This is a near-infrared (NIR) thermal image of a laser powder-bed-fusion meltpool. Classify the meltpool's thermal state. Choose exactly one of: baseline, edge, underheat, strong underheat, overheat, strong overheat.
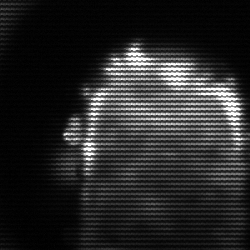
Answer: baseline